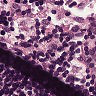
Metastatic tissue present: no